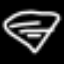
Label: diamond